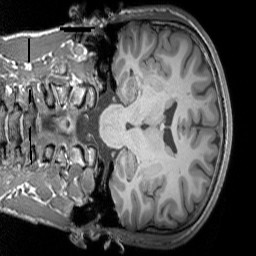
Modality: T1w
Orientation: coronal
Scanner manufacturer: siemens
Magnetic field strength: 3 T
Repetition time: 1.9 s
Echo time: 0.00267 s